Question: So I need this to happen in an article:

I already found a solution for this but I'd like one that does not abuse CSS.
The one I found was using a '<legend>' element. I'm looking for a solution that is completely standards compliant.
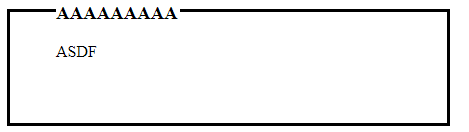
Answer: You can use negative margins (and semantic html and relative units):
'''
article {
margin-top: 1.5em;
border: .125em solid;
padding: 0 1em;
}
article h1 {
/* stretch to fit */
display: table;
/* set font size and line height */
font-size: 1em;
line-height: 1.5;
/* set margins wrt line height */
margin-top: -.75em;
margin-bottom: 1em;
background: #ccc;
}
'''
'''
<article>
<h1>AAAAAAAA</h1>
<p>ASDF</p>
</article>
<article>
<h1>AAAAAAAA</h1>
<p>ASDF</p>
</article>
'''